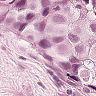
Metastatic tissue present: yes